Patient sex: M
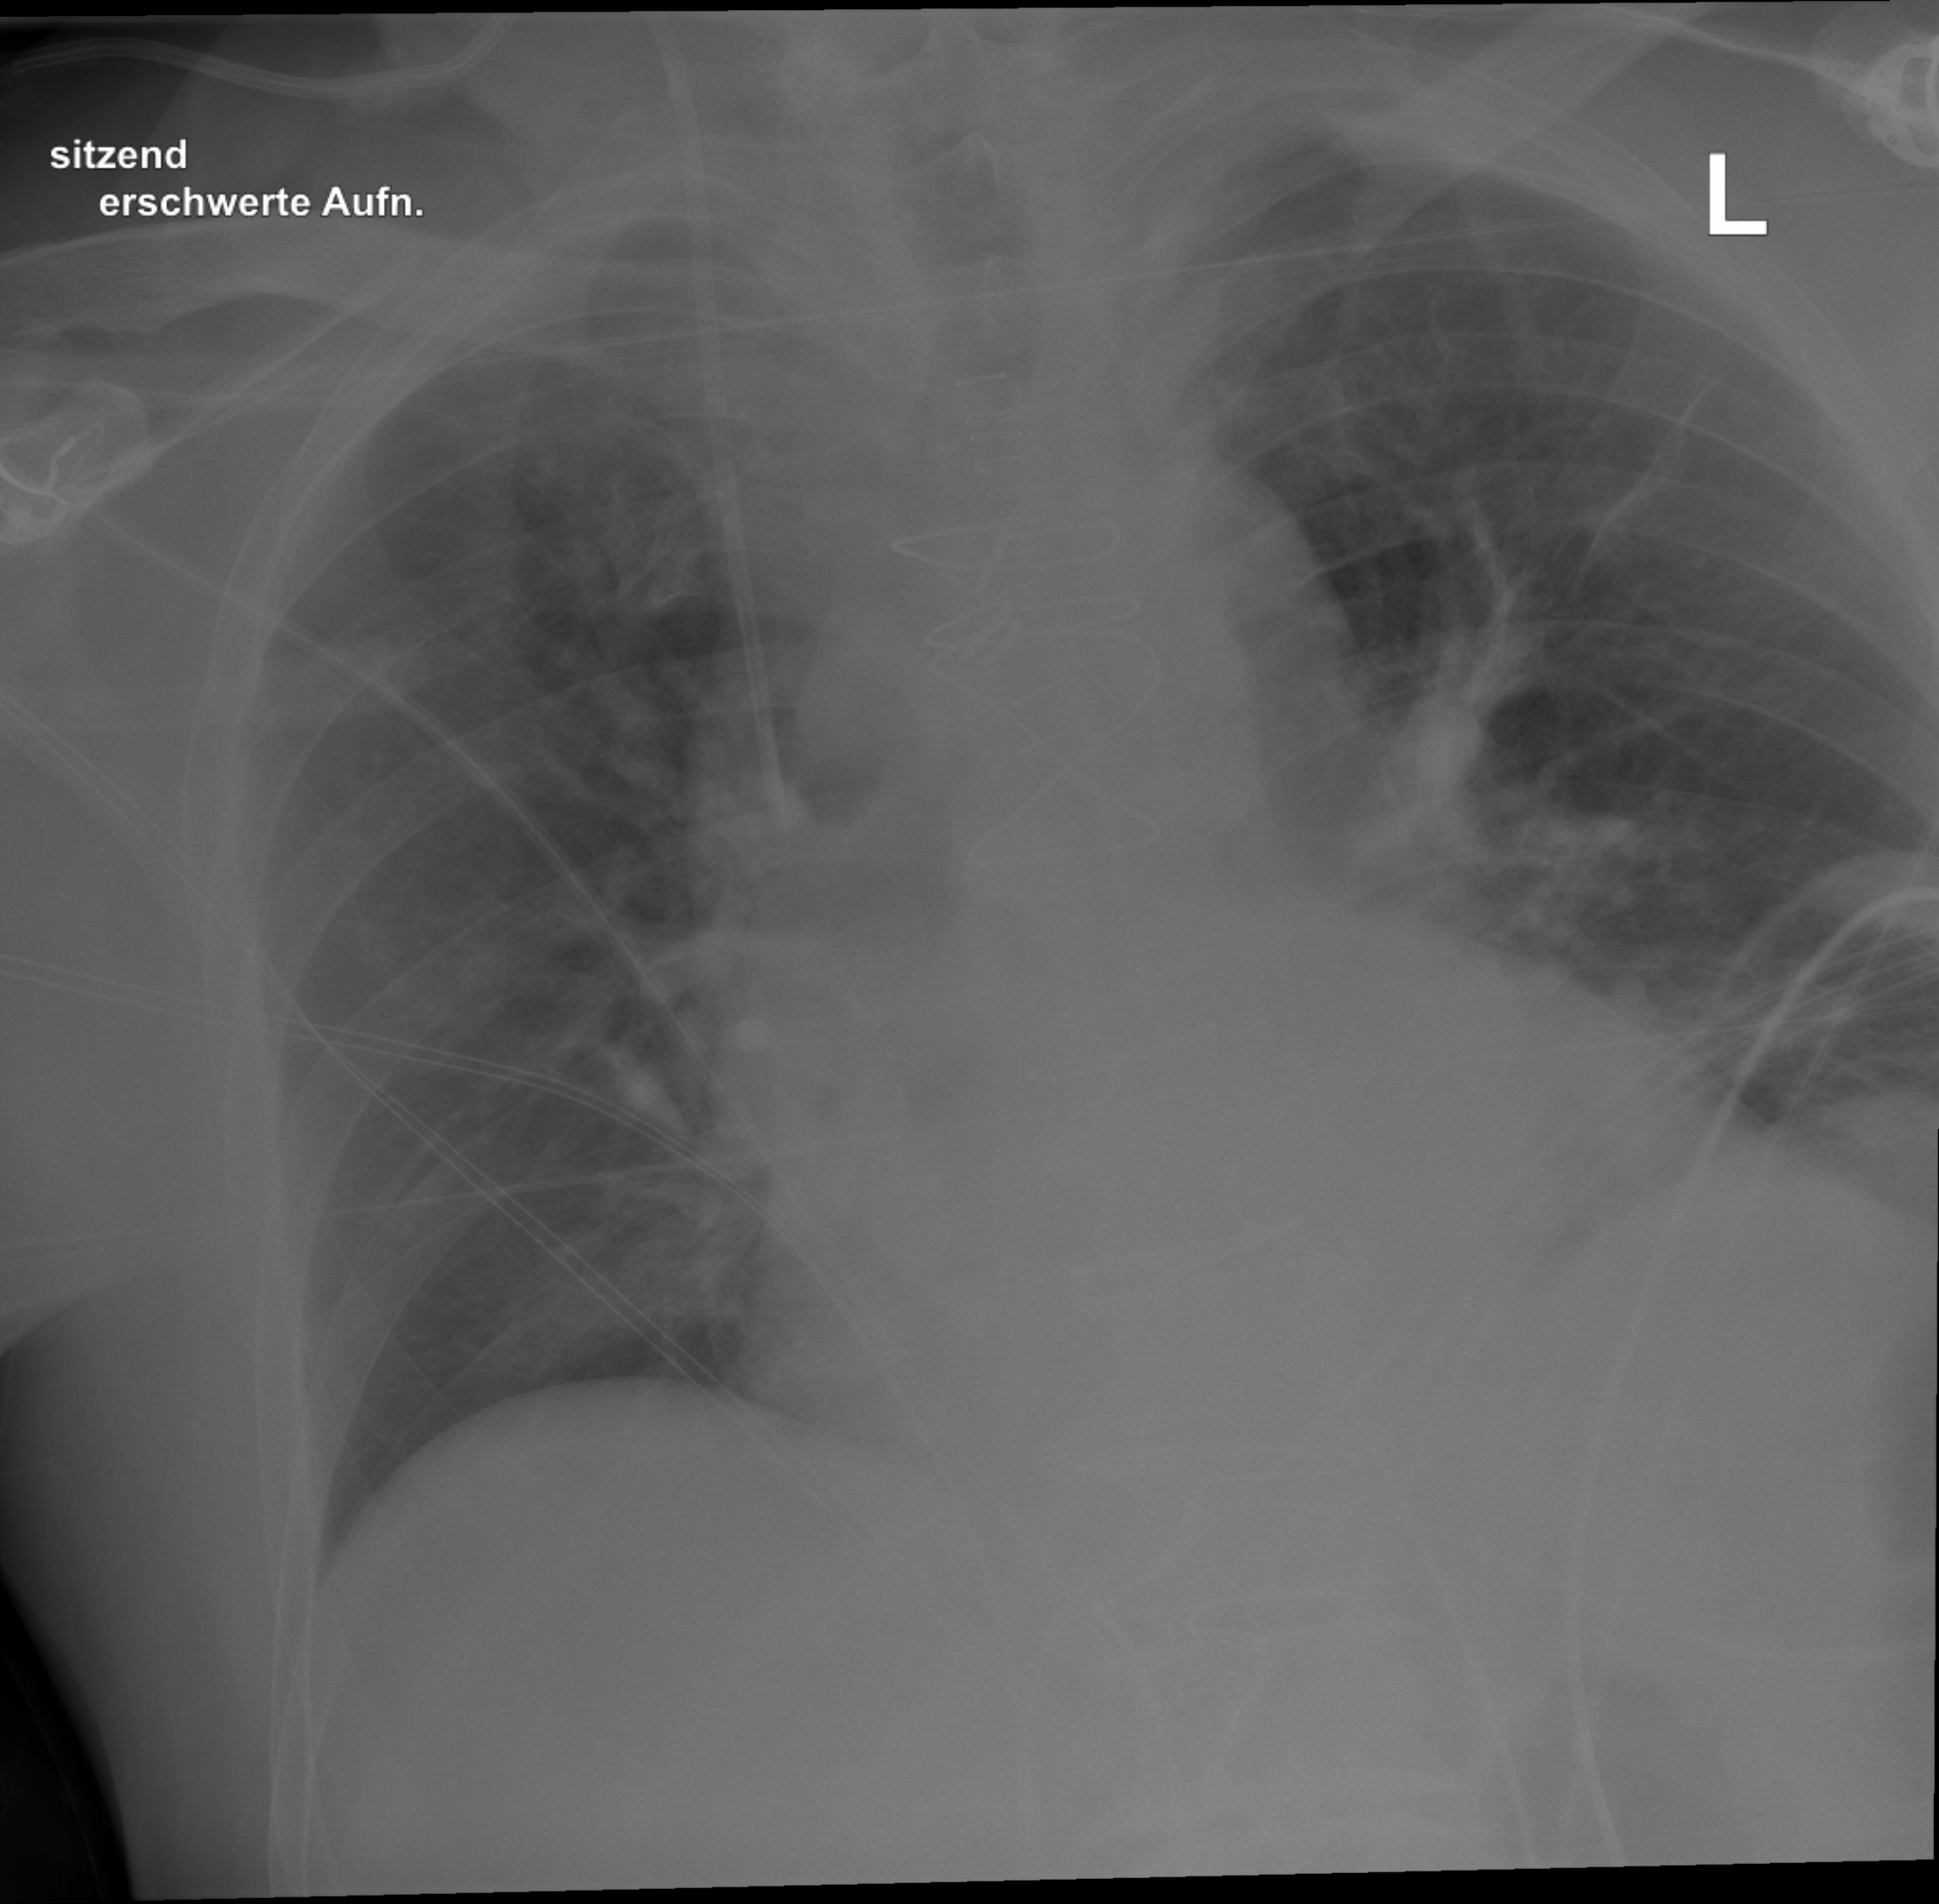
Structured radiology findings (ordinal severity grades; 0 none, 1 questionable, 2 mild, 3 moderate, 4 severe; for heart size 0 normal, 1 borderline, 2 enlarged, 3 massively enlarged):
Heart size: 2
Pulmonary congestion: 2
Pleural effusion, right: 0
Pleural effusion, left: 0
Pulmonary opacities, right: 0
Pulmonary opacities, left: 2
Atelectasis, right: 0
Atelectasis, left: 0